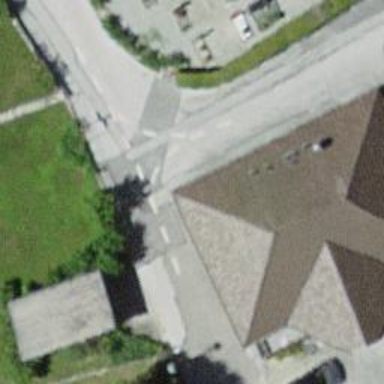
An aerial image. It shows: Residential road with asphalt surface and no sidewalk.